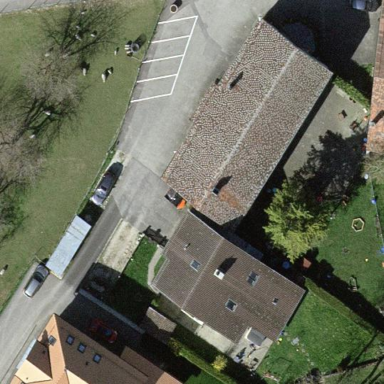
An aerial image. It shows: Kindergarten building.